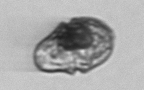
Label: Gyrodinium